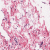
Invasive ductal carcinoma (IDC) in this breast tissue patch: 0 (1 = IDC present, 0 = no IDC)